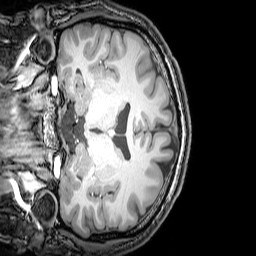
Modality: T1w
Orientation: coronal
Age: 24
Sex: male
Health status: healthy
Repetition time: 0.081 s
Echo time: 0.037 s